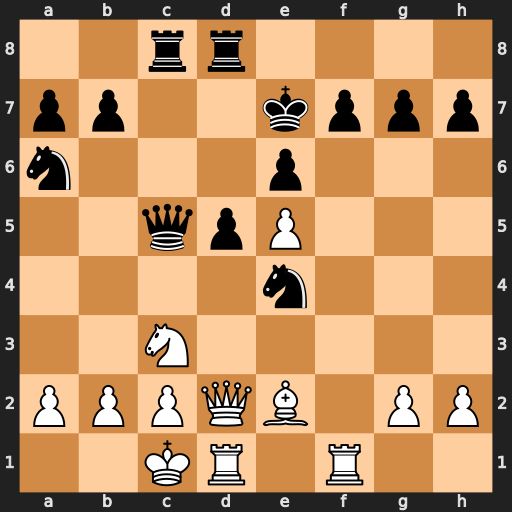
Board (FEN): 2rr4/pp2kppp/n3p3/2qpP3/4n3/2N5/PPPQB1PP/2KR1R2
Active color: w
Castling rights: -
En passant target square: -
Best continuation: Nxe4 dxe4 Qg5+